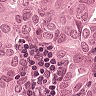
Metastatic tissue present: yes